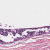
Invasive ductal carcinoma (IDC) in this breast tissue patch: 0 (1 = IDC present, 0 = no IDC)